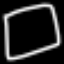
Label: square